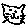
Label: cat